Question: if you look the picture, i want to set the Server name like this : "localhost\servername",
i think just rename it , but not work .. lol
can everyone help me ?

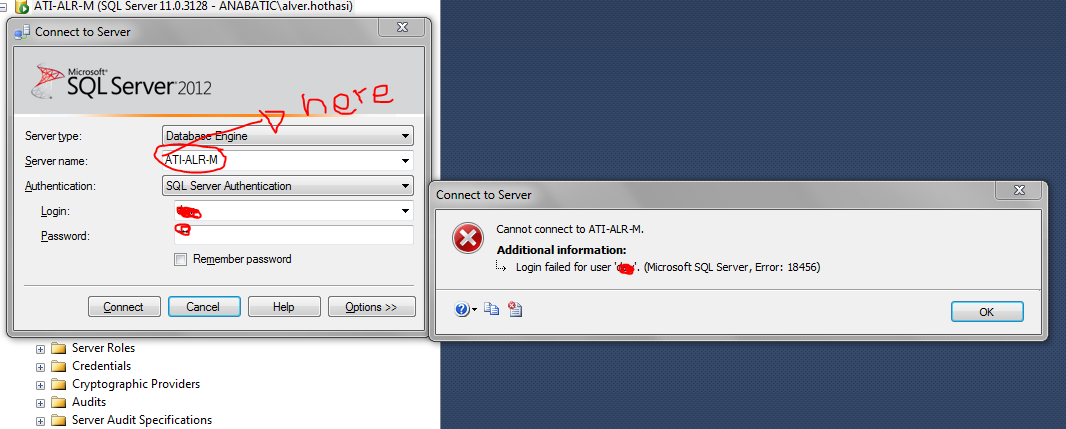
Answer: try doing this:
'''
goto--> server name--><browse for more>-->Database engine-->choose--><ATI-ALR-M>
'''